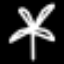
Label: palm tree